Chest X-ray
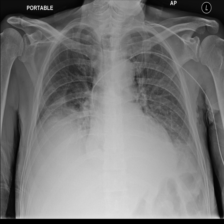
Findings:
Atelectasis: negative
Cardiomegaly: negative
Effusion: negative
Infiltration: negative
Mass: negative
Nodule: negative
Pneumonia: negative
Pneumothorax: negative
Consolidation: negative
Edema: negative
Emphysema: negative
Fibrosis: negative
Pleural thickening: negative
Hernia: negative